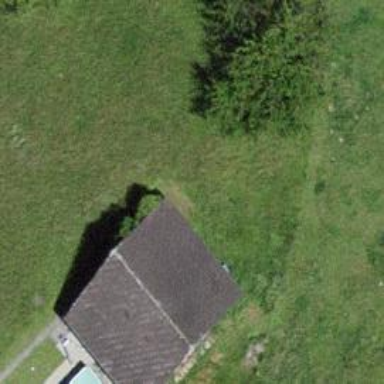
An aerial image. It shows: Garage.